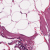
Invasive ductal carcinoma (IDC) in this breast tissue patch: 0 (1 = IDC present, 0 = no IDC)